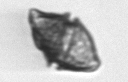
Label: Kryptoperidinium_triquetrum